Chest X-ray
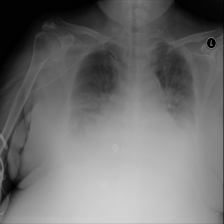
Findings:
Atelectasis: positive
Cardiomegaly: negative
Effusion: positive
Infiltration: positive
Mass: negative
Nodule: negative
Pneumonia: negative
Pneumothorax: negative
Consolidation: negative
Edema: negative
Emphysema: negative
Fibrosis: negative
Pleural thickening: negative
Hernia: negative